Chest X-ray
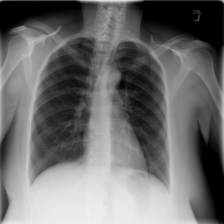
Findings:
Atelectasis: negative
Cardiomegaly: negative
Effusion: negative
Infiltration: negative
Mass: negative
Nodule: negative
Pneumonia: negative
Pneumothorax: negative
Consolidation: negative
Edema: negative
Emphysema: negative
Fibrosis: negative
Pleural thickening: negative
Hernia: negative